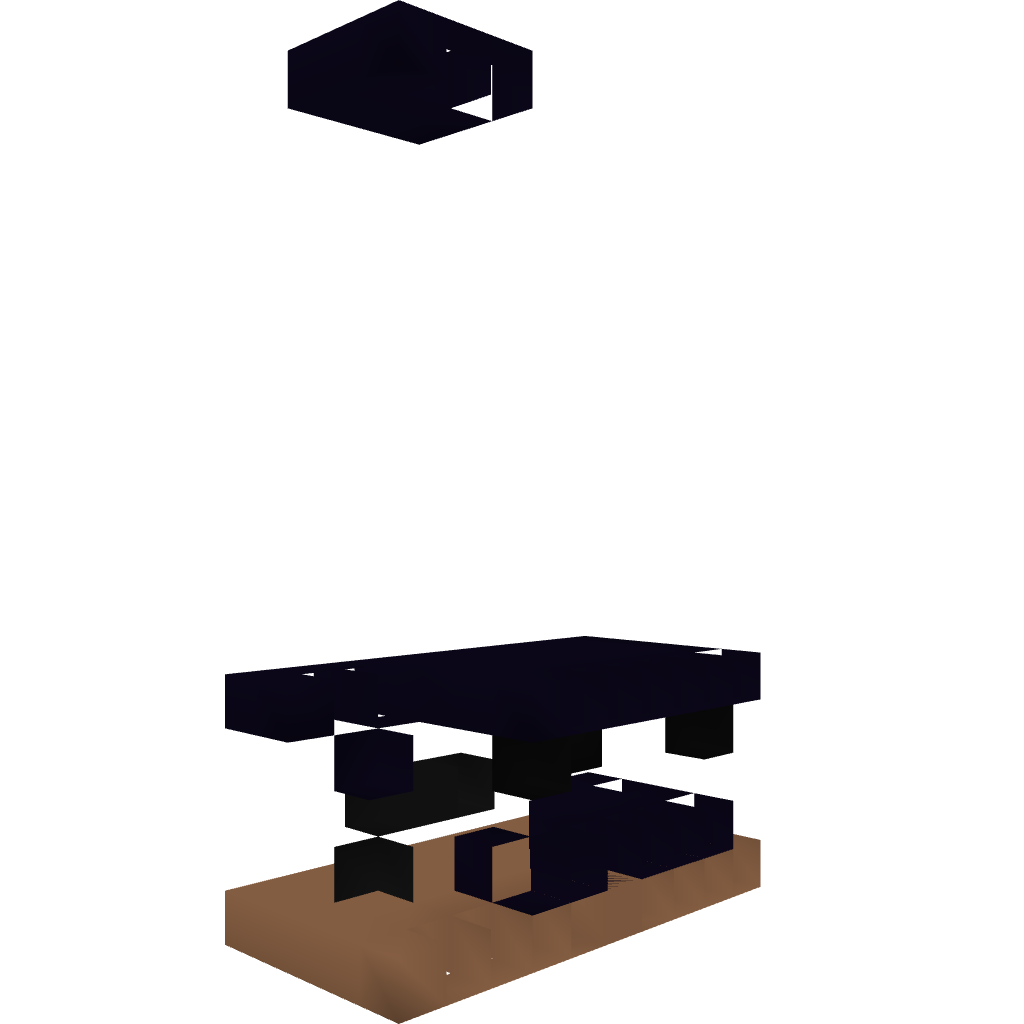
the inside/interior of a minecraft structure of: Compact redstone cannon (Obsidian)